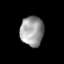
Tissue: lung
Cell type: Epithelial cells
Senescence score: 0.1985
Nuclear area (px): 681
Mean DAPI intensity: 155.489